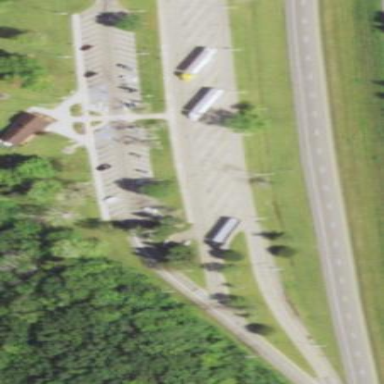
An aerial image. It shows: Rest area along the road.